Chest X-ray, PA view. Patient: 27 years old, sex M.
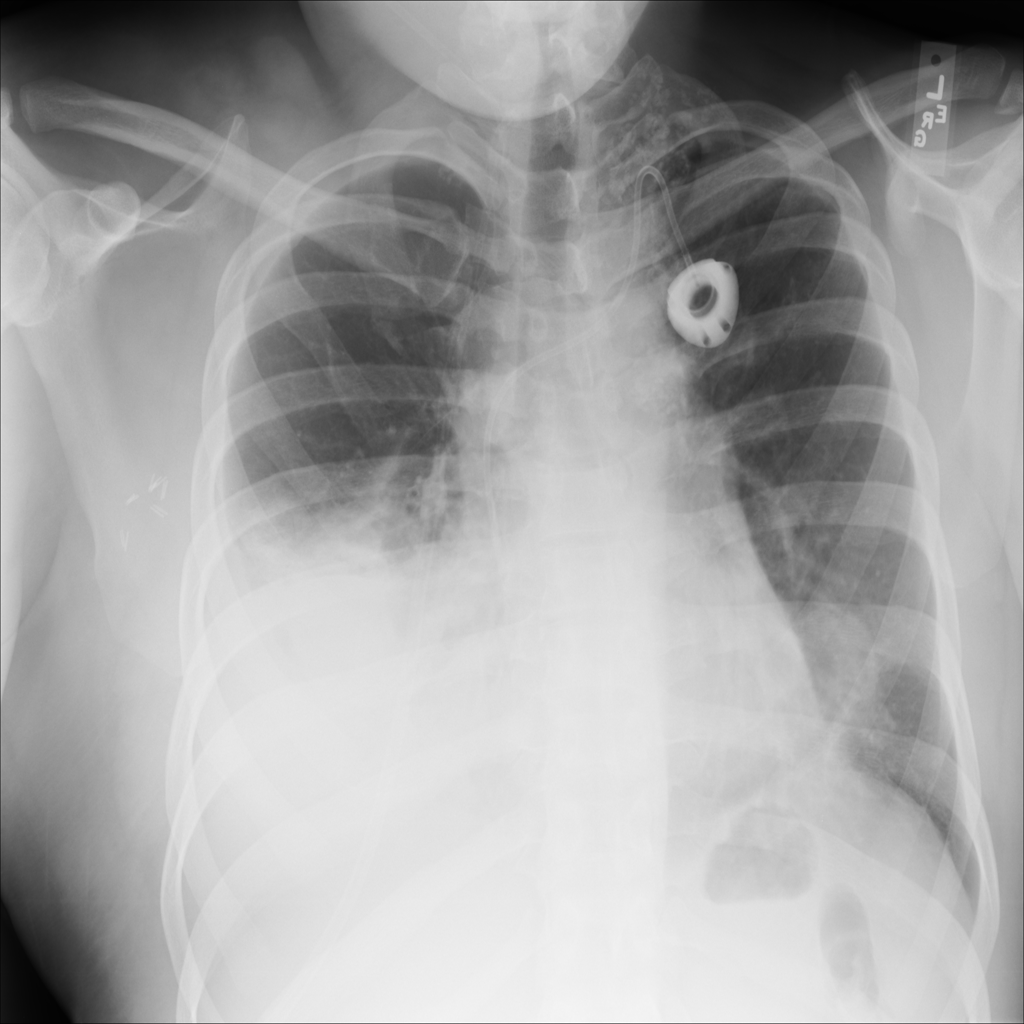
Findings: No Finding